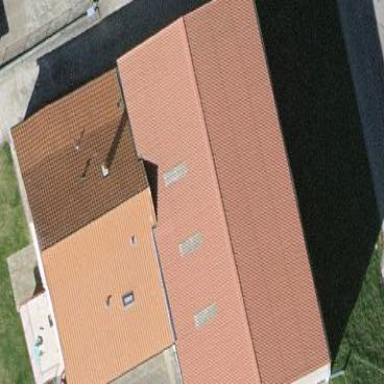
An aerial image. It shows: Hangar.